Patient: sex F, age 74
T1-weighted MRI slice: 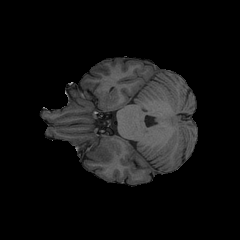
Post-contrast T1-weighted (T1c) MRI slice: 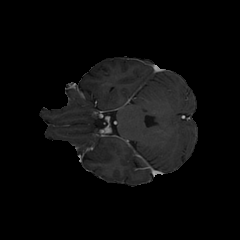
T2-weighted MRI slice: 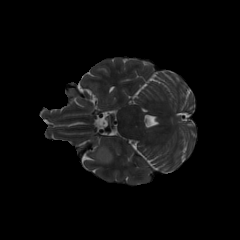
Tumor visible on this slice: yes
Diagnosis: Glioblastoma, IDH-wildtype
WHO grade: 4